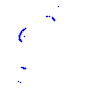
Particle: kaon